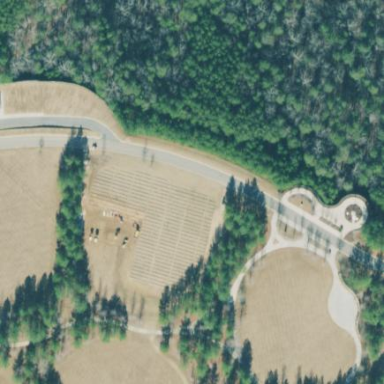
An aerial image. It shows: Sector of cemetery covered in grass.